Question: I'm using gridFS and it appears after I write a file, if I immediately do a read to try to find it mongoDB throws a runtime exception but it seems intermittent.
The java code that causes it is:
'''
List<GridFSDBFile> files = PlayJongo.gridfs().find(filename);
'''
The relevant code in the driver in the GridFS class is below:
'''
/**
* finds a list of files matching the given query
* @param query
* @param sort
* @return
* @throws MongoException
*/
public List<GridFSDBFile> find( DBObject query , DBObject sort){
List<GridFSDBFile> files = new ArrayList<GridFSDBFile>();
DBCursor c = null;
try {
c = _filesCollection.find( query );
if (sort != null) {
c.sort(sort);
}
while ( c.hasNext() ){
files.add( _fix( c.next() ) );
}
} finally {
if (c != null){
c.close();
}
}
return files;
}
protected GridFSDBFile _fix( Object o ){
if ( o == null )
return null;
if ( ! ( o instanceof GridFSDBFile ) )
throw new RuntimeException( "somehow didn't get a GridFSDBFile" );
GridFSDBFile f = (GridFSDBFile)o;
f._fs = this;
return f;
}
'''
I'm using play! 2.1 with the Jongo wrapper but they shouldn't affect it as I'm accessing gridFS directly using mongodb's java driver.
Whats odd is if i debug than the data I actually want is in the object but its not the object that the driver is expecting:

Has anyone ever encountered this?
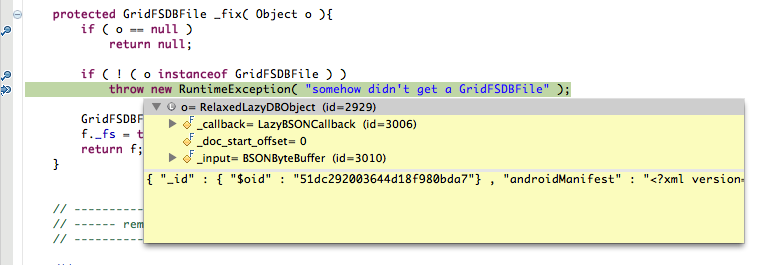
Answer: Found the answer. If you access the fs.files collection using the jongo api it breaks further access to the gridFS file system, even if you use the mongoDB driver directly.
A patch has been issue but is not yet integrated into a release
Patch: <URL>